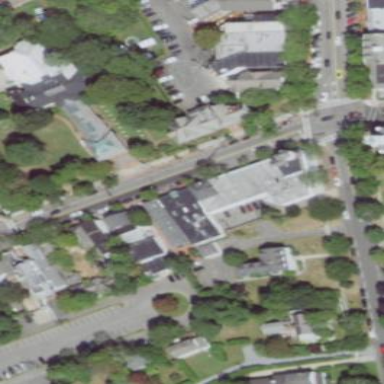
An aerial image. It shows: Commercial building.